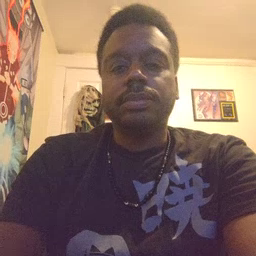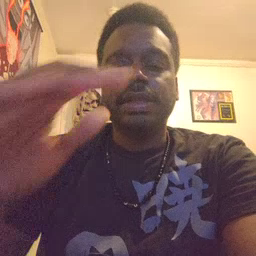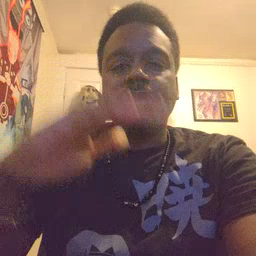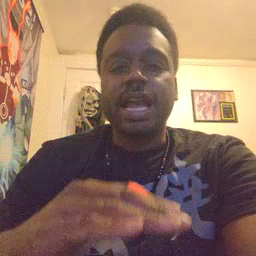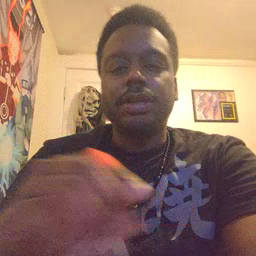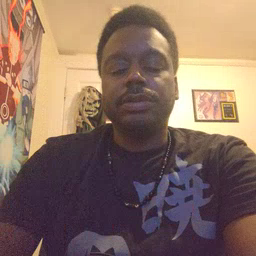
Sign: child